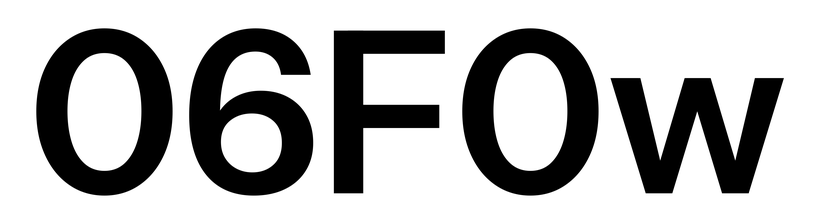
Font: InstrumentSans_SemiBold